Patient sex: M
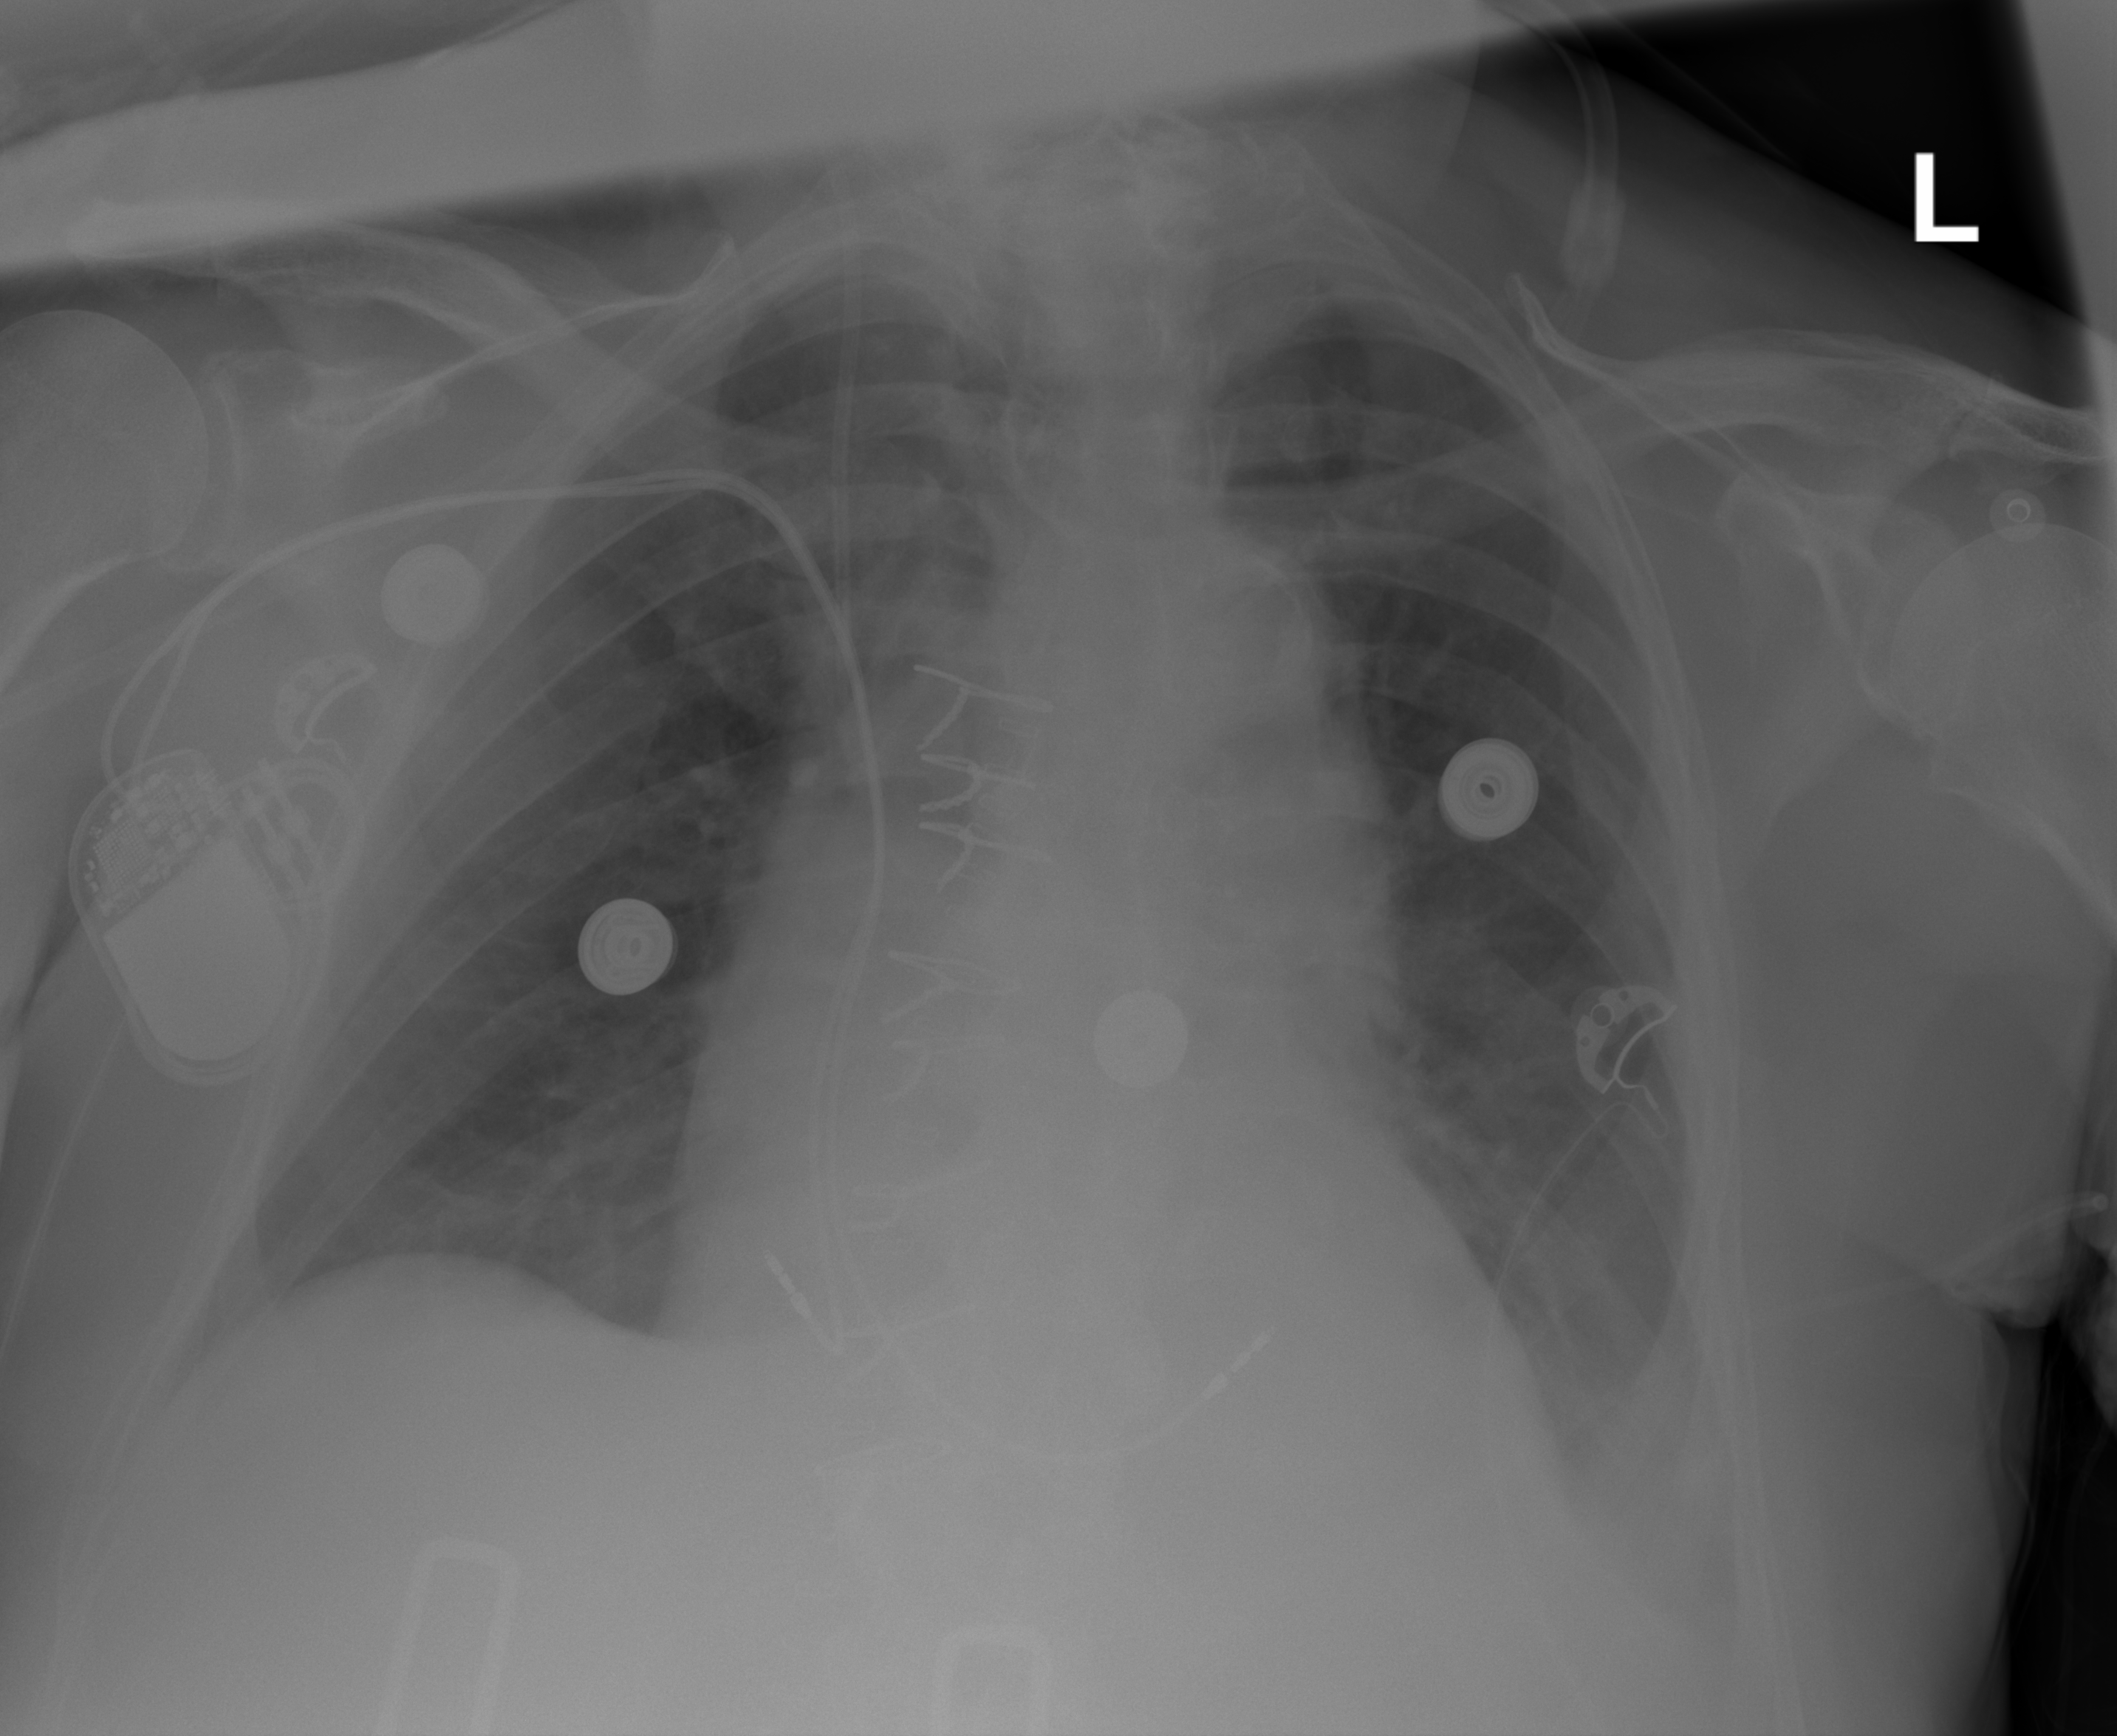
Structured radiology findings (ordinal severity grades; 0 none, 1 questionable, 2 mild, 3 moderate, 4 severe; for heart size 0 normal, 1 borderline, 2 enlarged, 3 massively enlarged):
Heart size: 2
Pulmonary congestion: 0
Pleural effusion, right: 0
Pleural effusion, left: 2
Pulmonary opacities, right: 0
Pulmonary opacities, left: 0
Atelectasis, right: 0
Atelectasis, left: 2